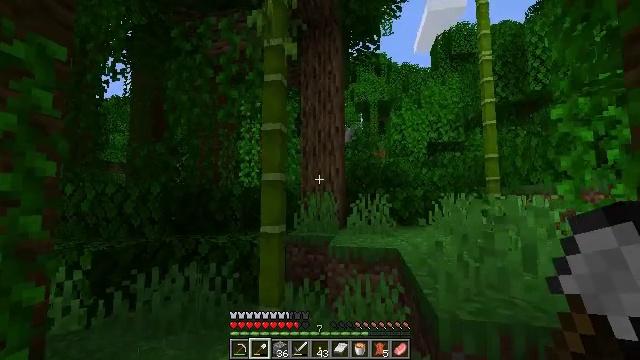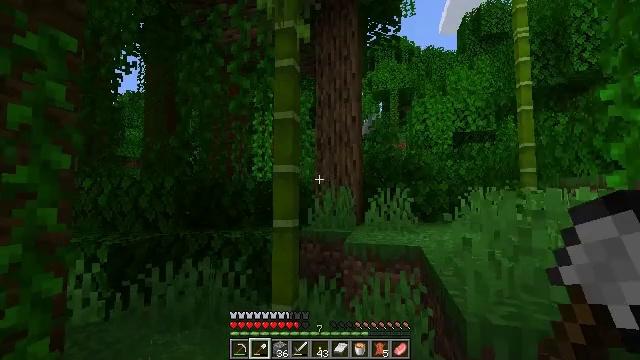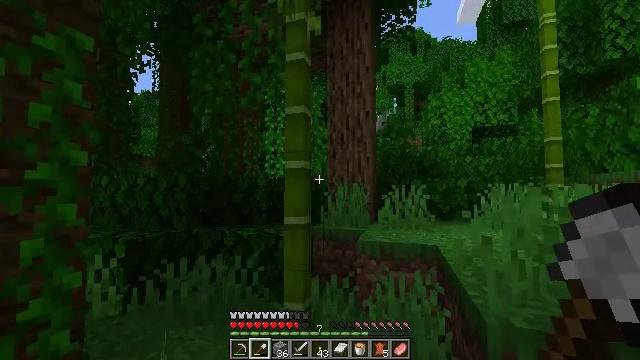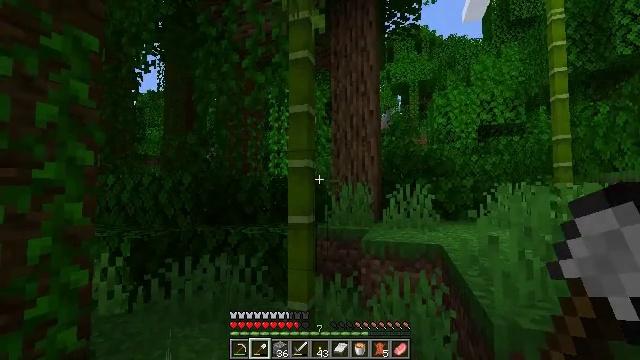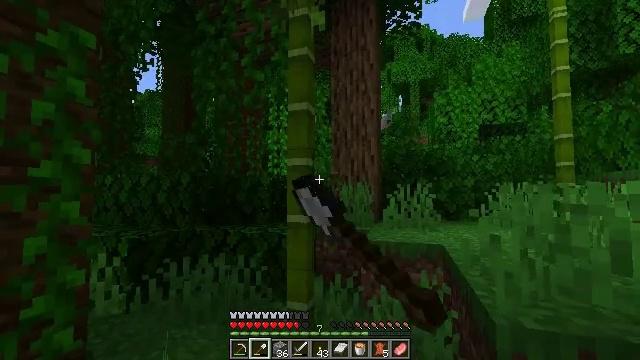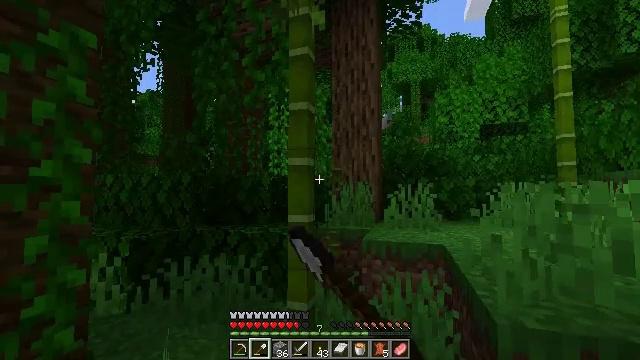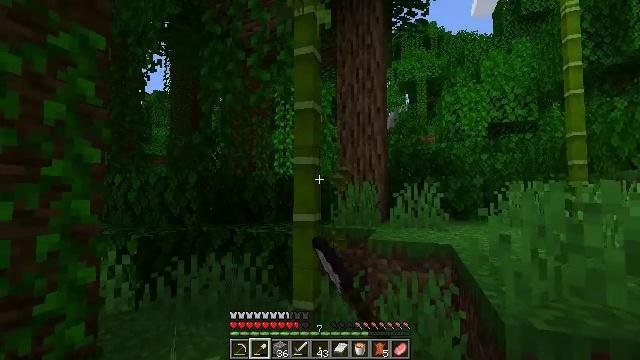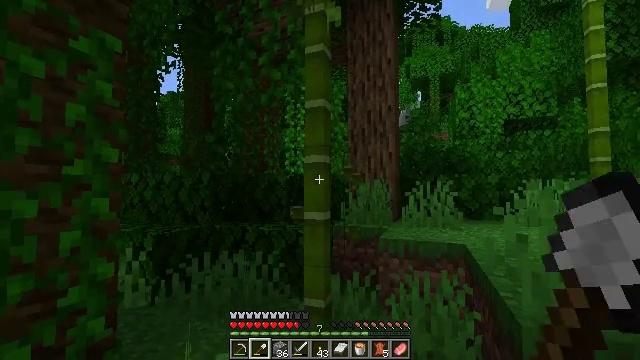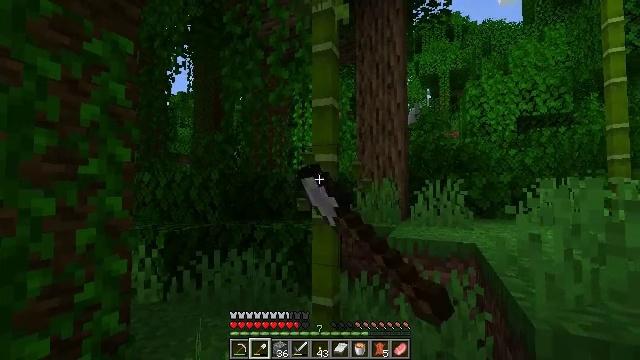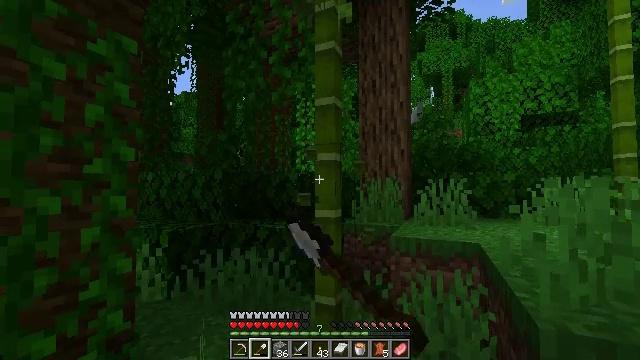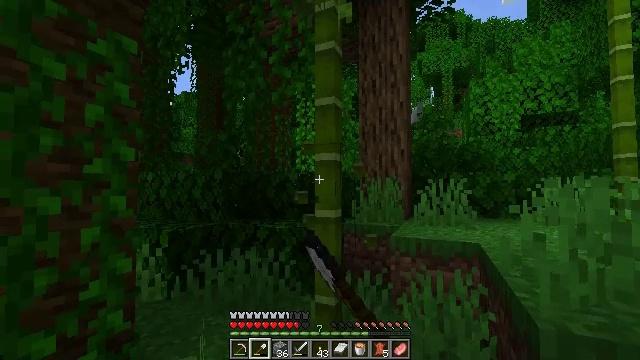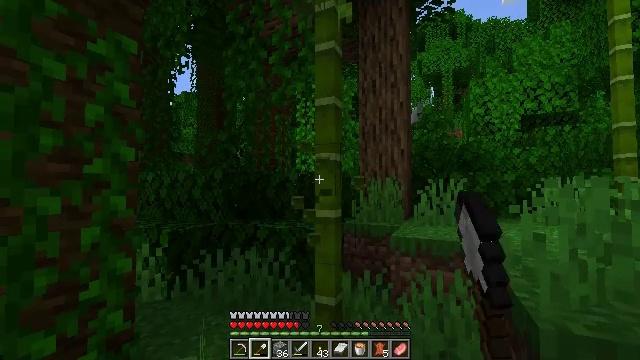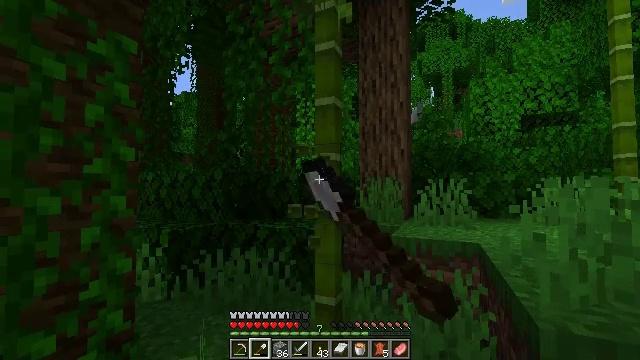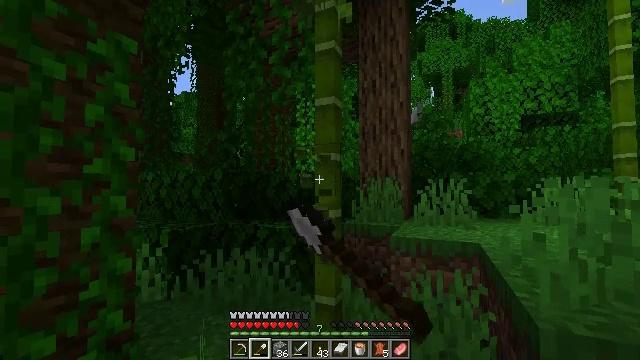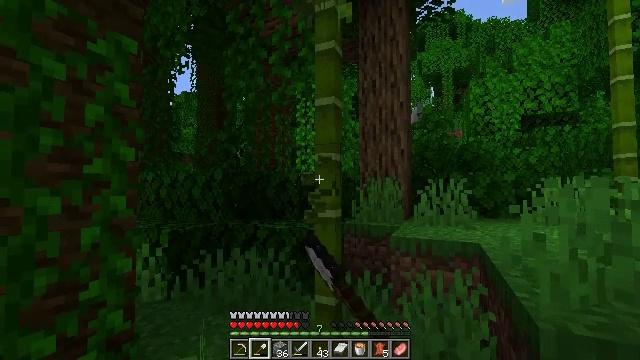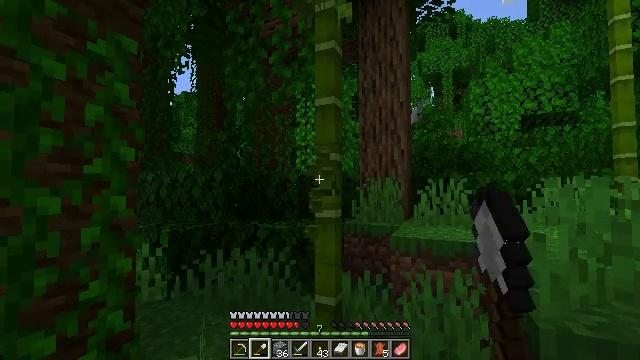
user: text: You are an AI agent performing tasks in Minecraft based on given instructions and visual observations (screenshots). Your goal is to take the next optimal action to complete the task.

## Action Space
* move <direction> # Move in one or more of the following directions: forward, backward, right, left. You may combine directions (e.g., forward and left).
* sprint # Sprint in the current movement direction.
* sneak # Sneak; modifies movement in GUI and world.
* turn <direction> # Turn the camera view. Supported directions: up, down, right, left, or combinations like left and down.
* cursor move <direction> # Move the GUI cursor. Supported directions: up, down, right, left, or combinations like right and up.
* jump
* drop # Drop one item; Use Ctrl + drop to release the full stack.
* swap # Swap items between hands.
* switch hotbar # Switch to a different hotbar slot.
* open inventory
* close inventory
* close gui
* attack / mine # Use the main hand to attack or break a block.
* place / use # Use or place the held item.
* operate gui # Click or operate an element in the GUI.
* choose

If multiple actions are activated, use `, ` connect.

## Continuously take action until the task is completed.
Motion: motion action
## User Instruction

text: Mine bamboo with your hand.
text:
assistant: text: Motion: turn left and down
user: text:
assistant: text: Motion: turn left
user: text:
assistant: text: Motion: attack / mine
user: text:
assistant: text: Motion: attack / mine
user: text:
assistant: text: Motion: attack / mine
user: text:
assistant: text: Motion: turn left, attack / mine
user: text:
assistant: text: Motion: turn left, attack / mine
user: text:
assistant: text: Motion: turn left, attack / mine
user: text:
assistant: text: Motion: attack / mine
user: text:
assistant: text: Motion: attack / mine
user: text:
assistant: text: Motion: attack / mine
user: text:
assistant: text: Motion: attack / mine
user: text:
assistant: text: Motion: attack / mine
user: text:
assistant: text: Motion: attack / mine
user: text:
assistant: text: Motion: attack / mine
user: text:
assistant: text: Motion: attack / mine
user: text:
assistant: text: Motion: attack / mine
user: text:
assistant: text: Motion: attack / mine
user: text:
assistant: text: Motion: attack / mine
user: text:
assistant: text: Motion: attack / mine
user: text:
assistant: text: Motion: attack / mine
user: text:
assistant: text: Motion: attack / mine
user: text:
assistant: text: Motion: attack / mine
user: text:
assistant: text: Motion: attack / mine
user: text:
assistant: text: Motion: attack / mine
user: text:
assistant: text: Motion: attack / mine
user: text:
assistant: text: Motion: attack / mine
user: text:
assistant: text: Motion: attack / mine
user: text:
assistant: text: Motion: attack / mine
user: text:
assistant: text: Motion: attack / mine